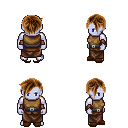
a pixel art fantasy rpg character, male body template, dark elf, purple skin, leather chest armor, robe skirt, brown pixie cut hairstyle, cloth bracers, brown slippers, four views (front, back, left, right), 2x2 character sprite sheet, small pixel art, hard edges, no anti-aliasing